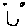
Label: smiley face